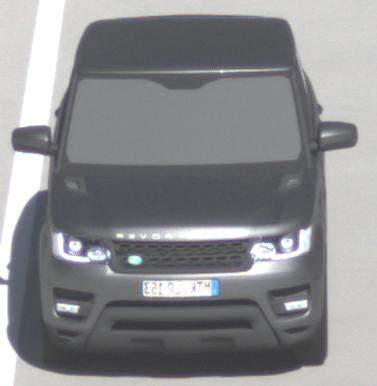
Make: Land Rover
Model: Range Rover Sport 5.0 V8 SC
Detailed model: Range Rover Sport (II)
Model produced from: 2013/09
Model produced until: 2015/07
Doors: 5
Color: gray
Road condition: dry road
Daytime: morning or afternoon
Contrast: high contrast